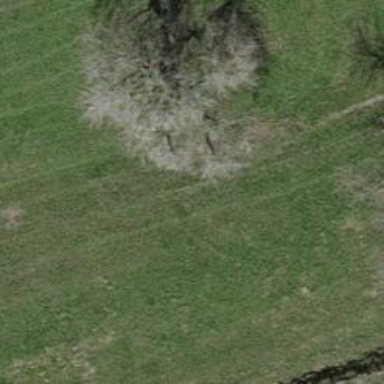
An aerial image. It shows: Single tag "natural: tree."